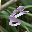
Label: 8